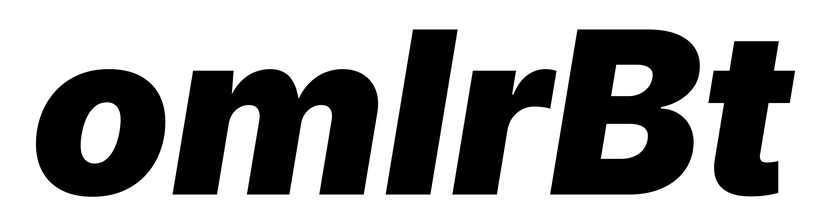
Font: Inter-Italic_Black_Italic